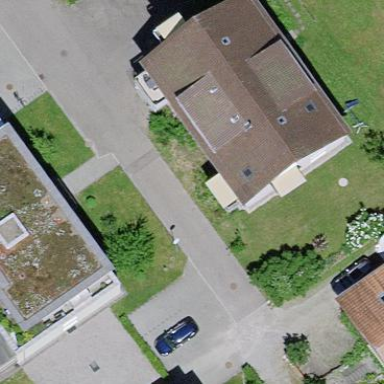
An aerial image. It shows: Residential building.